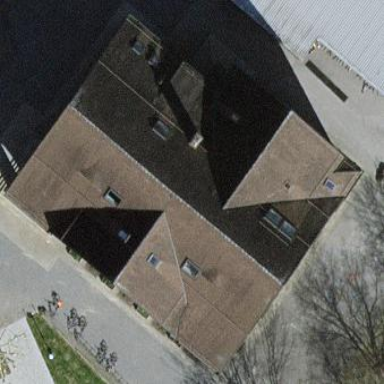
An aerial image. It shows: Gabled building with gray roof made of roof tiles.